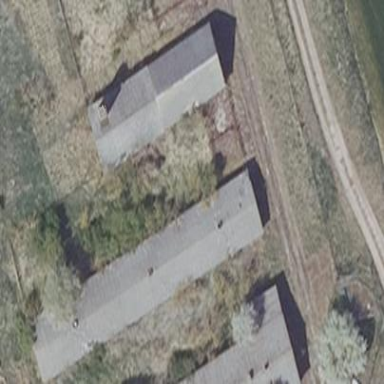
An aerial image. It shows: Farm auxiliary building with gabled roof. The roof is light gray in color and oriented along the structure.